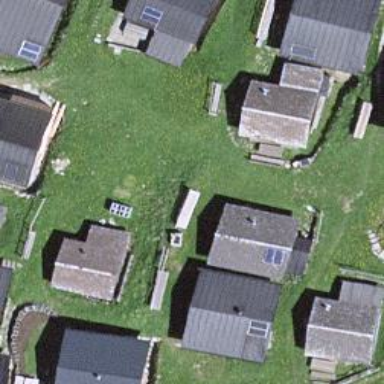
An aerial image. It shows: Isolated dwelling in the countryside.